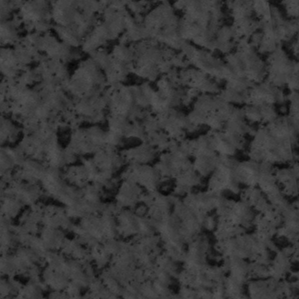
Label: frost